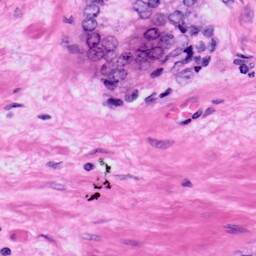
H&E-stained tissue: Prostate